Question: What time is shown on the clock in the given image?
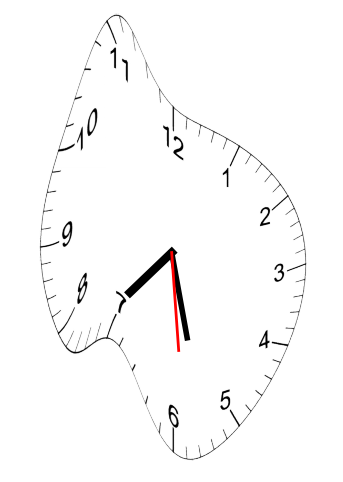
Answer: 07:27:29